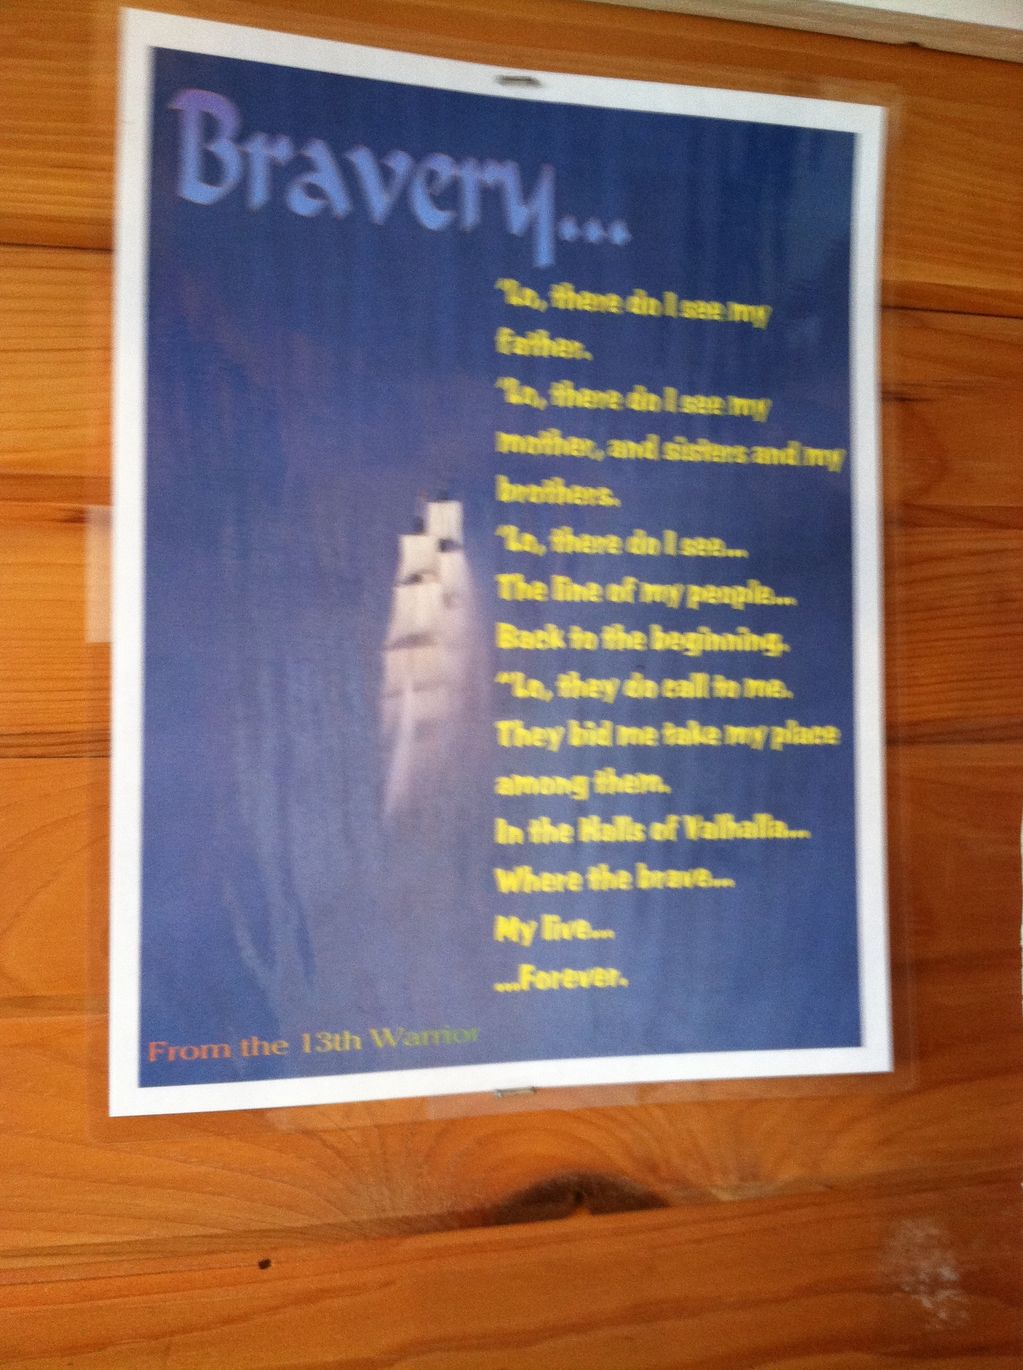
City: charlottetown